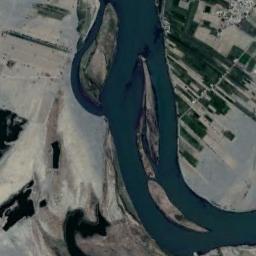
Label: river